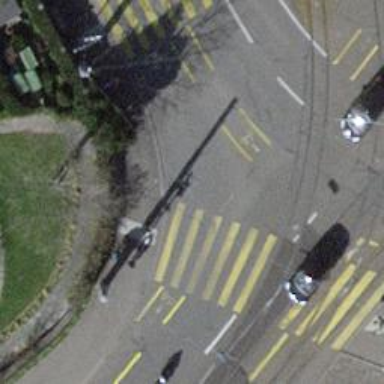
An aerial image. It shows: Kerb serving as barrier.